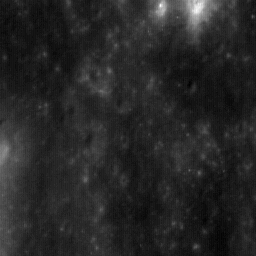
Host type: background_regolith
Lunar coordinates: latitude nan, longitude nan